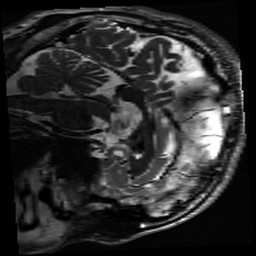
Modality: inplaneT2
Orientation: sagittal